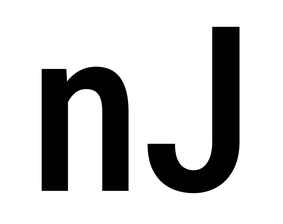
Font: Roboto_Condensed_Medium